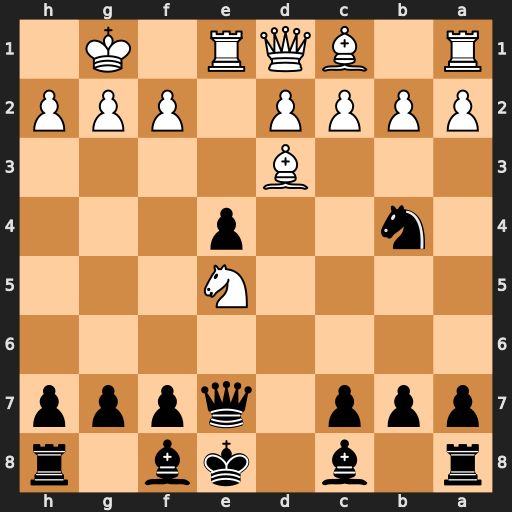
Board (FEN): r1b1kb1r/ppp1qppp/8/4N3/1n2p3/3B4/PPPP1PPP/R1BQR1K1
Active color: b
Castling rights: kq
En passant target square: -
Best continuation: exd3 Nxd3 Be6